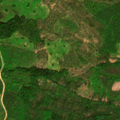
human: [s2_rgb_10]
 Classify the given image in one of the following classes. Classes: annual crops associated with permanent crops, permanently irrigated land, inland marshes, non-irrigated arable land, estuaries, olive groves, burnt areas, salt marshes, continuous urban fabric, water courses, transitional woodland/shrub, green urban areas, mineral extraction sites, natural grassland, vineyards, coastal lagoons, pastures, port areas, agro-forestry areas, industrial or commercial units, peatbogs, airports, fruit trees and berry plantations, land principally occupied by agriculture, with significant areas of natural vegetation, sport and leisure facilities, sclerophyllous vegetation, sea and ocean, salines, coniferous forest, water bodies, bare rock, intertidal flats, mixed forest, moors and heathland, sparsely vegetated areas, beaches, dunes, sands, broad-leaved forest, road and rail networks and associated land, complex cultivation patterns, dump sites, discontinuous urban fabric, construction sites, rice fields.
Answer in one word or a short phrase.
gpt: coniferous forest, mixed forest, transitional woodland/shrub